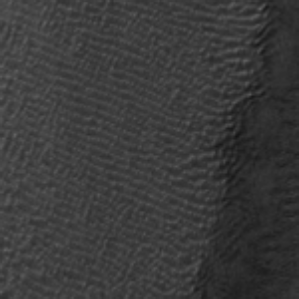
Label: frost